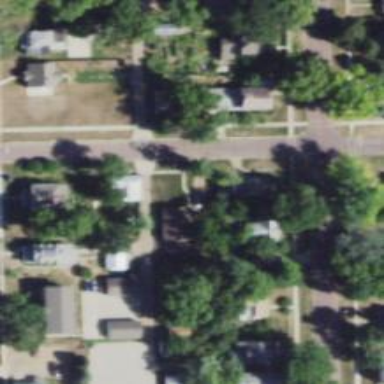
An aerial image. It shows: Alley classified as service road.